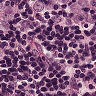
Metastatic tissue present: yes